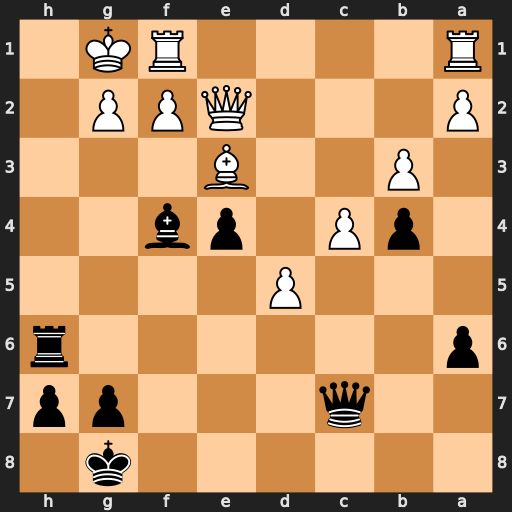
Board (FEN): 6k1/2q3pp/p6r/3P4/1pP1pb2/1P2B3/P3QPP1/R4RK1
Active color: b
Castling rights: -
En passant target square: -
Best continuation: Bh2+ Kh1 Bg1+ Qh5 Rxh5+ Kxg1 Qh2#